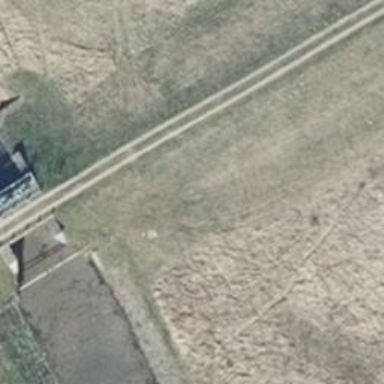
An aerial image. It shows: Track road passing over bridge with grade 3 tracktype.